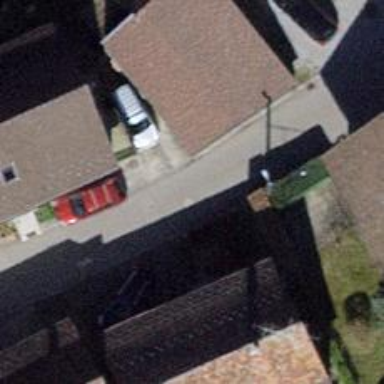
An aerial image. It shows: Alley classified as service road.